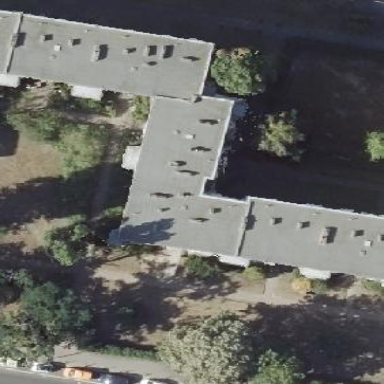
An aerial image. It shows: Flat-roofed apartment building.